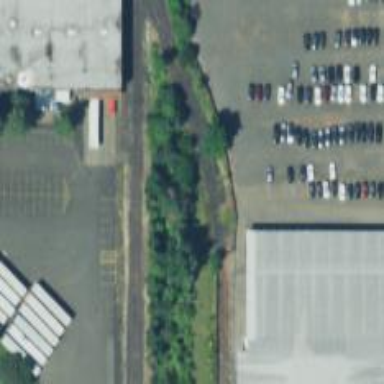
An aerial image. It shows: Disused railway spur service.